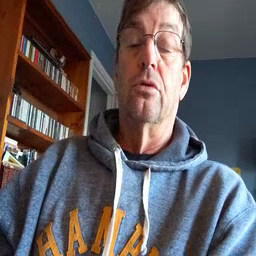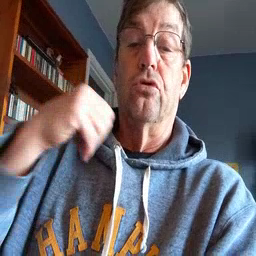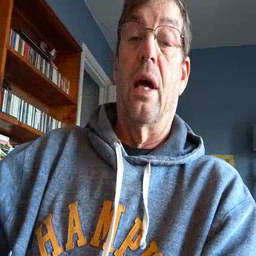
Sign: jacket